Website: ulta-beauty
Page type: billing-address
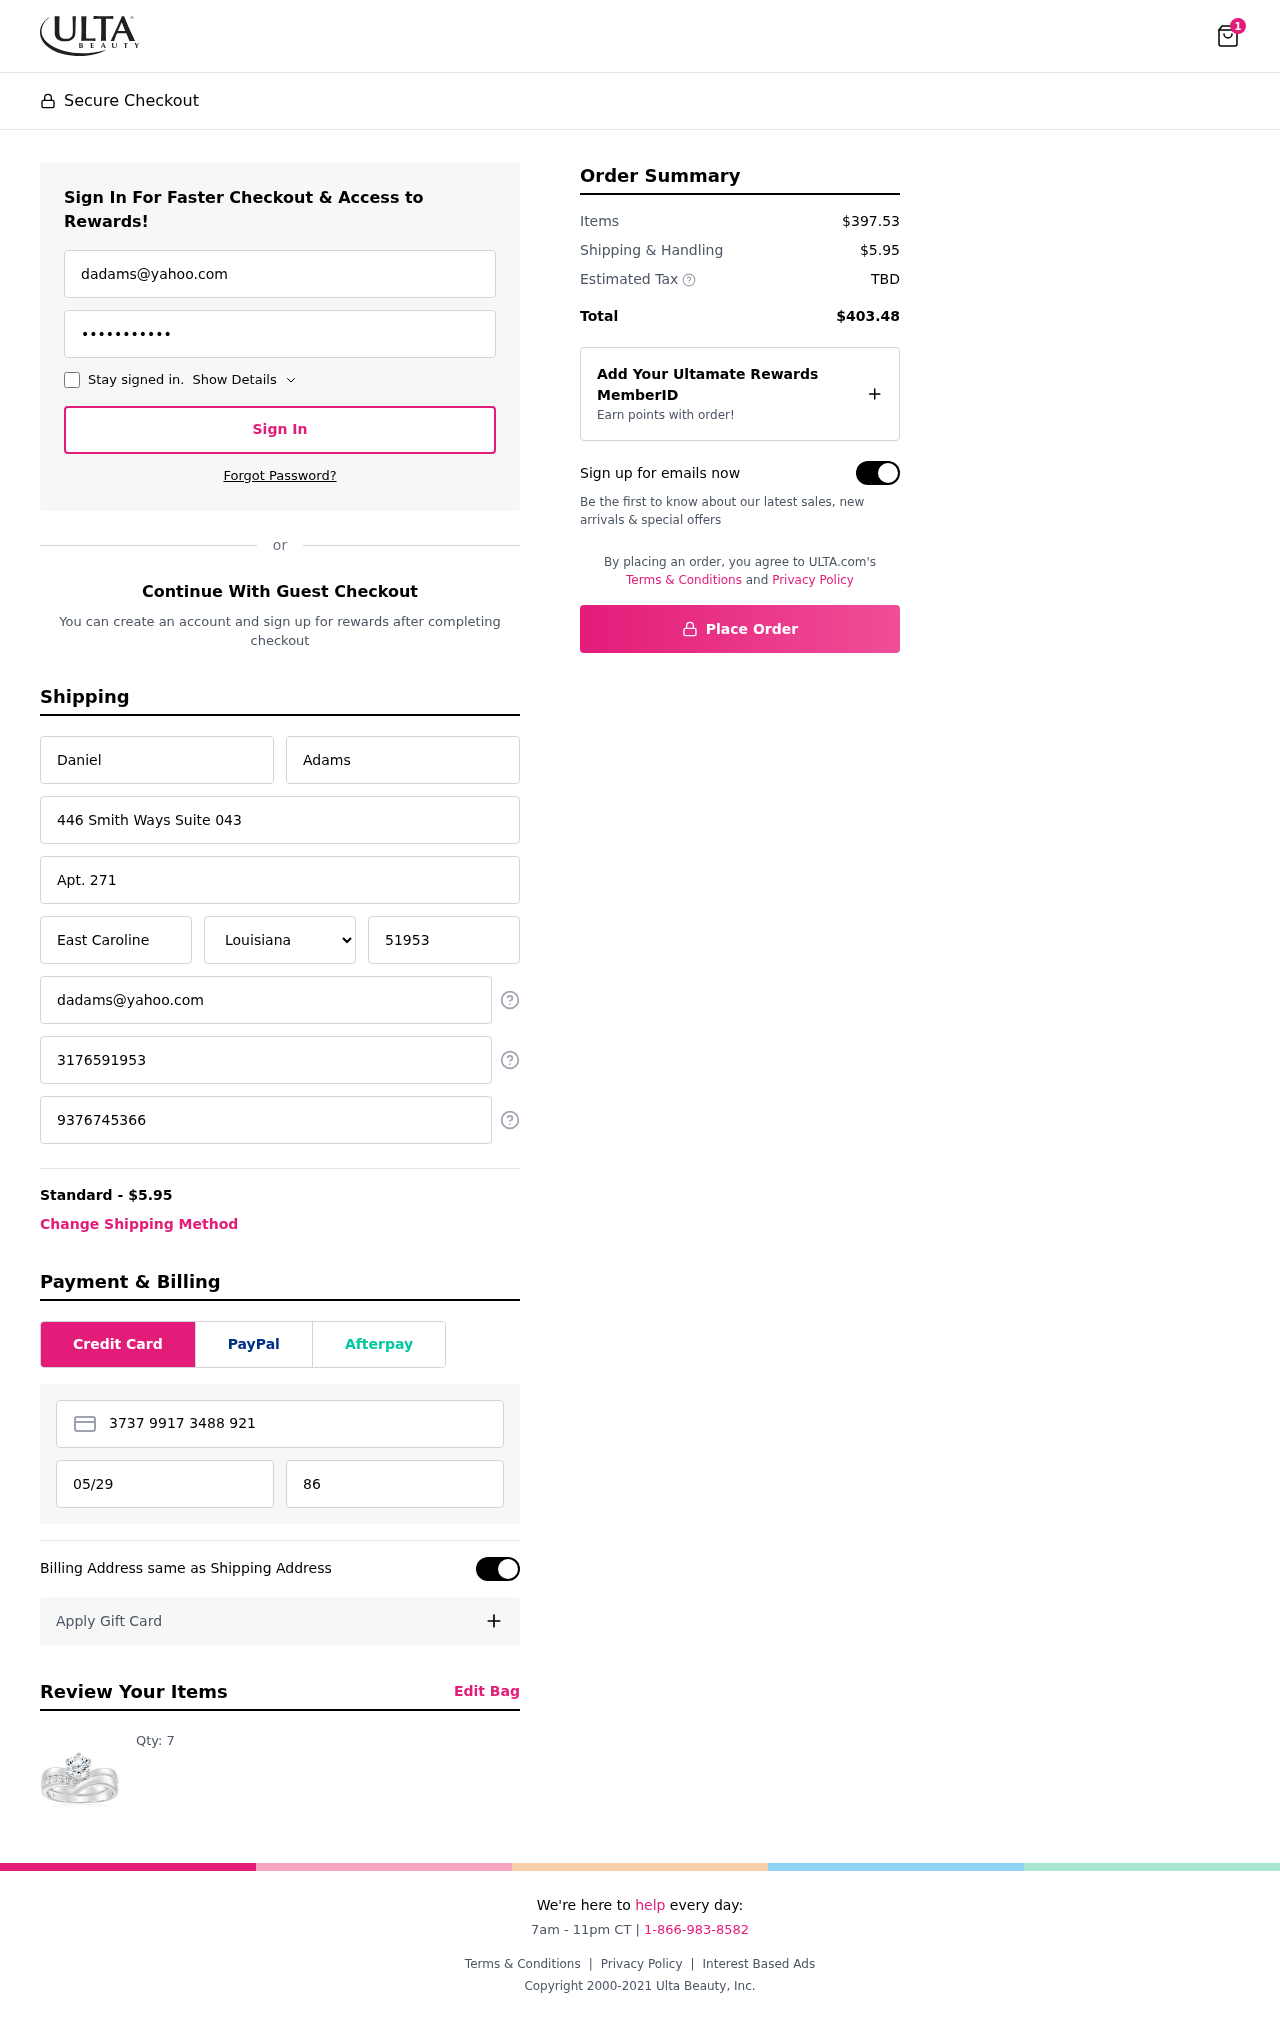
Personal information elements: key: PII_STATE
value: Louisiana
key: PII_EMAIL
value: dadams@yahoo.com
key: PII_FIRSTNAME
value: Daniel
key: PII_LASTNAME
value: Adams
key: PII_STREET
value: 446 Smith Ways Suite 043
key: PII_STREET2
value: Apt. 271
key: PII_CITY
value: East Caroline
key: PII_POSTCODE
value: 51953
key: PII_PHONE
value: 3176591953
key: PII_ALT_PHONE
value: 9376745366
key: PII_CARD_NUMBER
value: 3737 9917 3488 921
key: PII_CARD_EXPIRY
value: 05/29
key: PII_CARD_CVV
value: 8684
Product elements: key: PRODUCT1_QUANTITY
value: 7
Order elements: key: ORDER_NUM_ITEMS
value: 1
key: ORDER_SHIPPING_COST
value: $5.95
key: ORDER_SUBTOTAL
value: $397.53
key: ORDER_TOTAL
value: $403.48